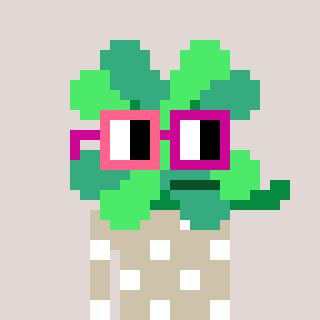
a pixel art character with square pink and red glasses, a clover-shaped head and a bege-colored body on a warm background